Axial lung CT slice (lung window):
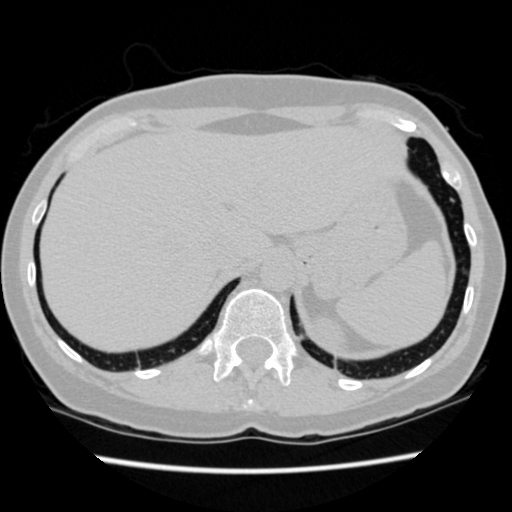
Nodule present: yes
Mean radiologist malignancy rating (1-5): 3